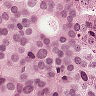
Metastatic tissue present: yes